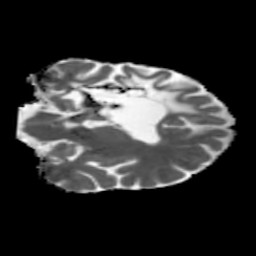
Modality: MD
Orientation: coronal
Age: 31
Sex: female
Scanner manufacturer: siemens
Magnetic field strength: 3 T
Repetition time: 5.47 s
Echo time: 0.0854 s